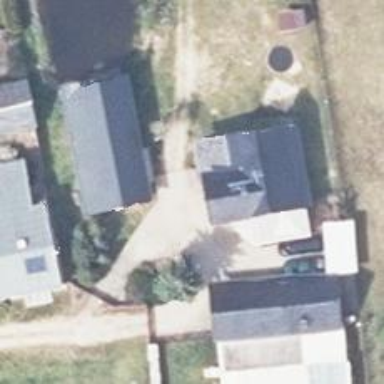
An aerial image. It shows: Simple house.